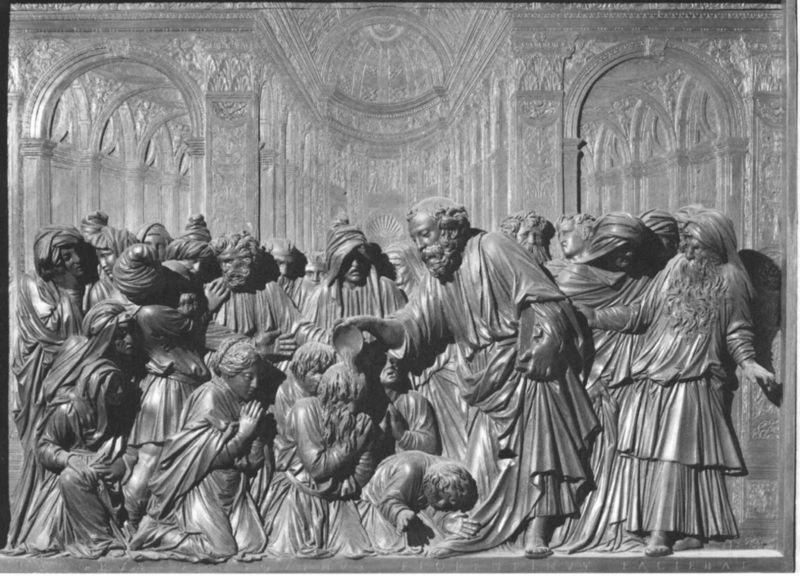
Titel: Kanzel im Chor
Künstler: Jacopo Sansovino
Standort: Venedig, S. Marco (EU - I - Venetien)
Schlagwörter: hand, mann, menschen, holz, köpfe, bart, bärte, falten, stein, vollbart, innenraum, kirche, gewand, gewänder, kinder, relief, ansicht, kuppel, erhaben, bronze, faltenwurf, buch, schwarz weiß, beten, altar, kniend, segnen, tempel, betend, kniefall, statur, flachrelief, halbrelief, elrelief, hintergrund flachrelief, kkleider